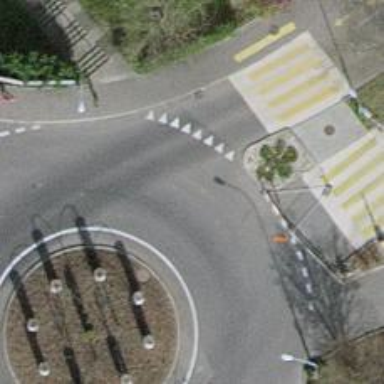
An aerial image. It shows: Tertiary road that leads to roundabout.